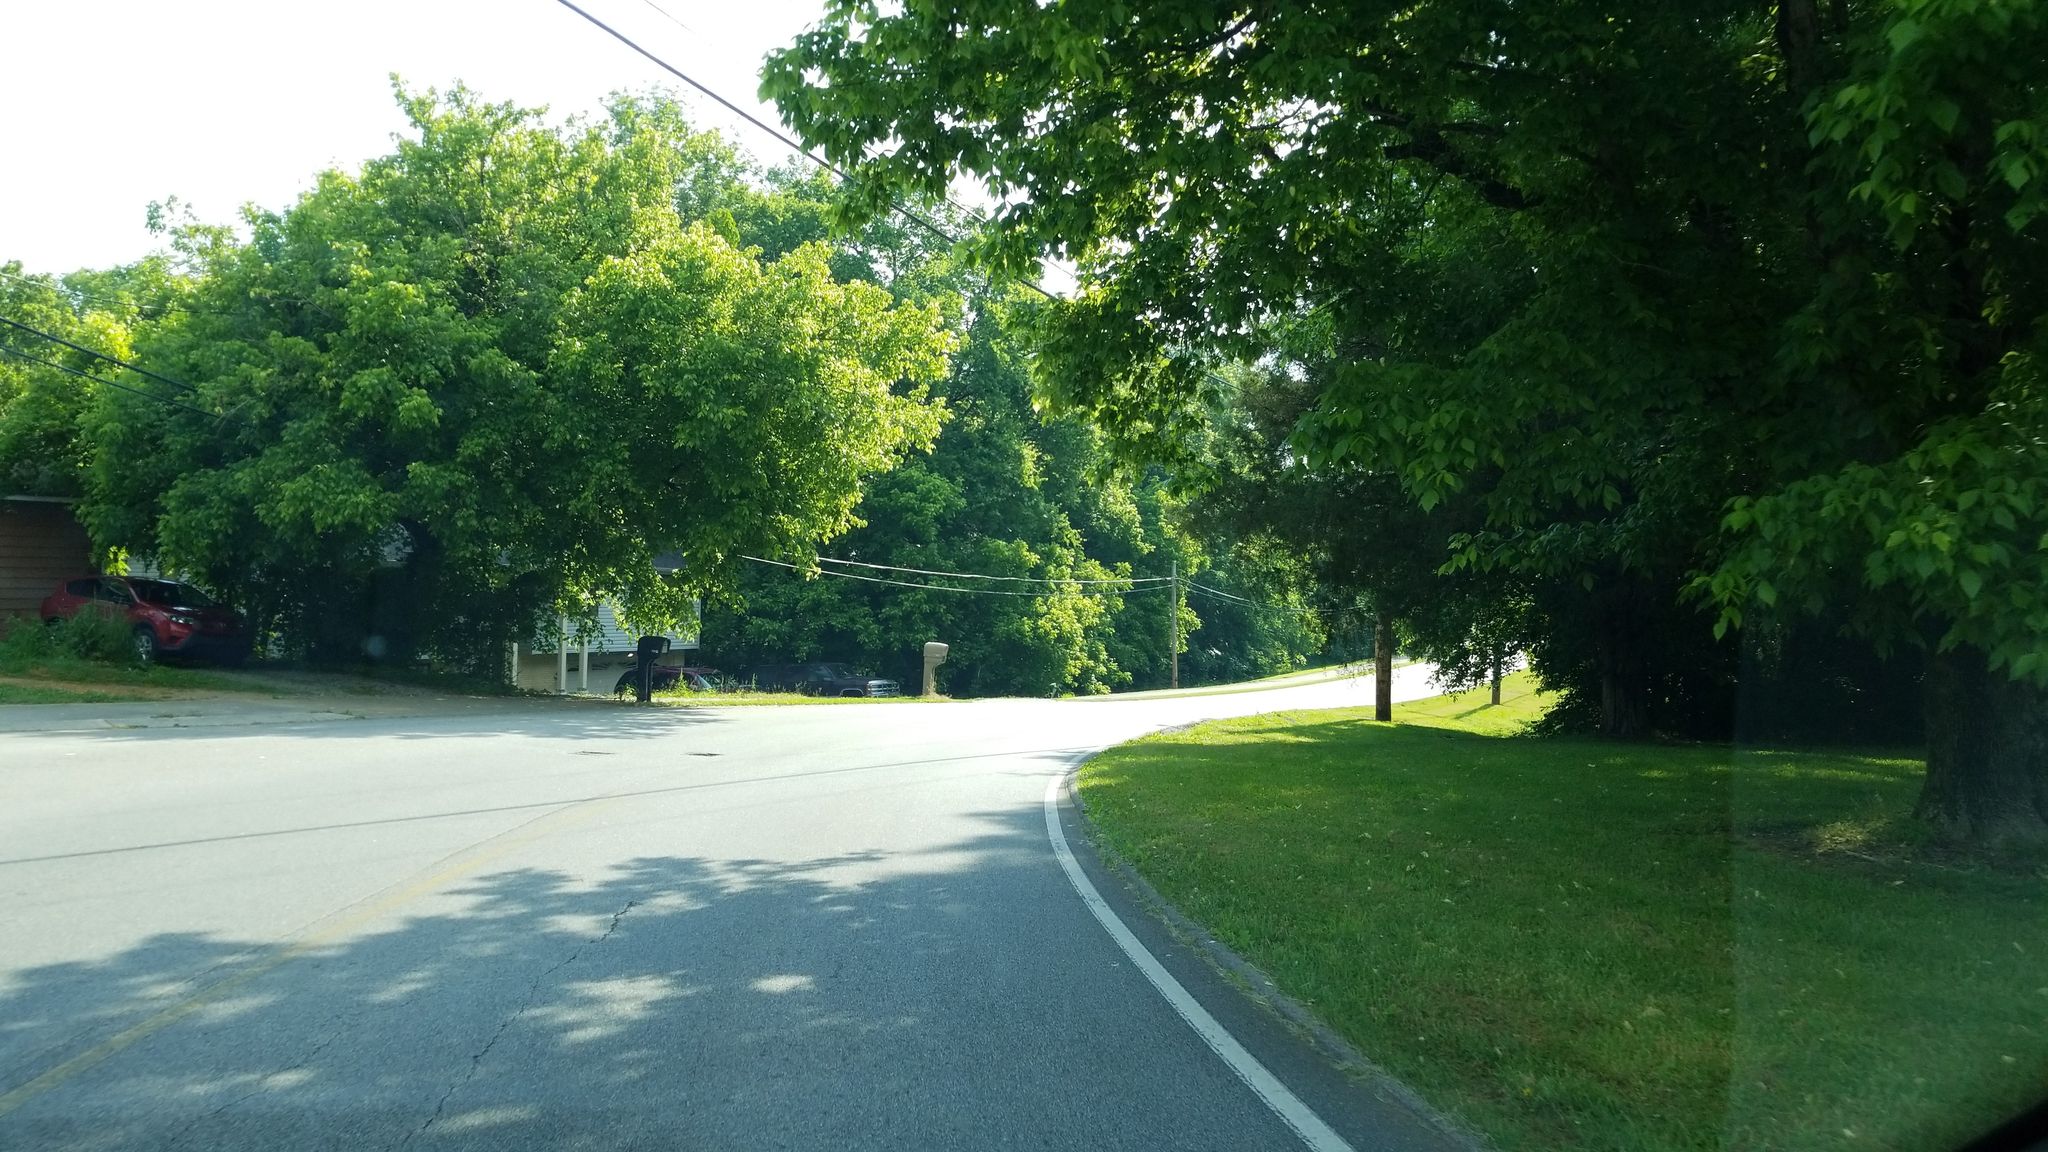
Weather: clear
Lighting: day
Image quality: slightly poor
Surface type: cycling surface
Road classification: service, tertiary
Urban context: low density rural
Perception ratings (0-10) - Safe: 7.07, Lively: 6.51, Beautiful: 9.15, Boring: 2.91, Depressing: 3.63, Wealthy: 1.83